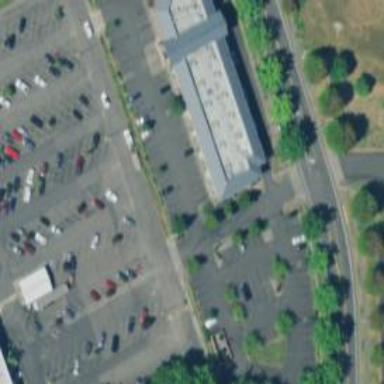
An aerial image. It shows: Retail building.